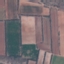
Label: PermanentCrop